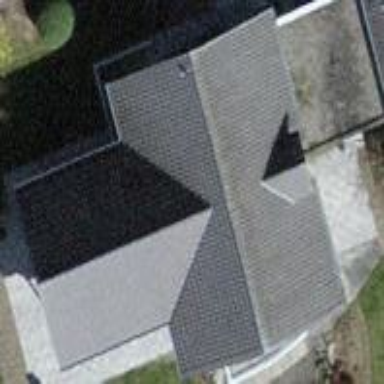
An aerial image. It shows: Building with tiled roof.